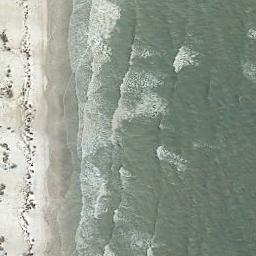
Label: beach